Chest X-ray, PA view. Patient: 63 years old, sex M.
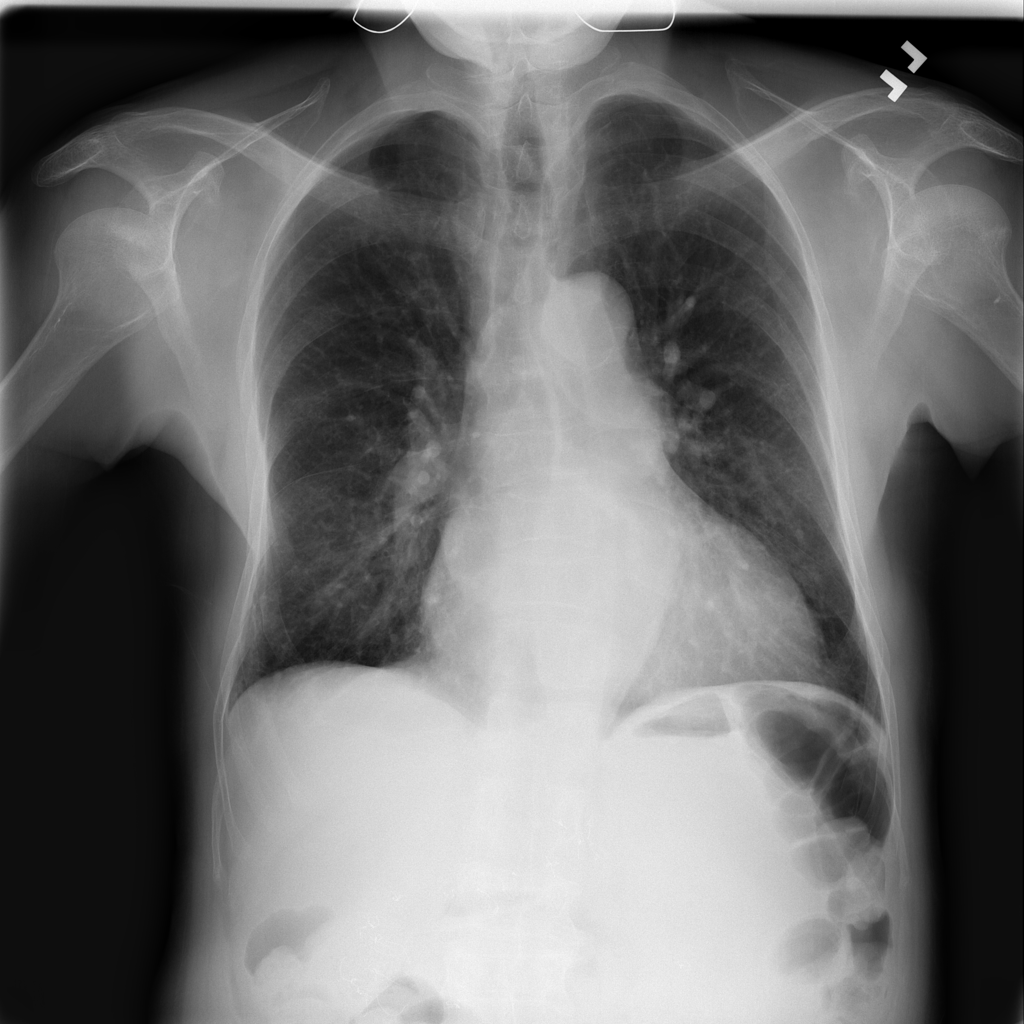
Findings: Cardiomegaly